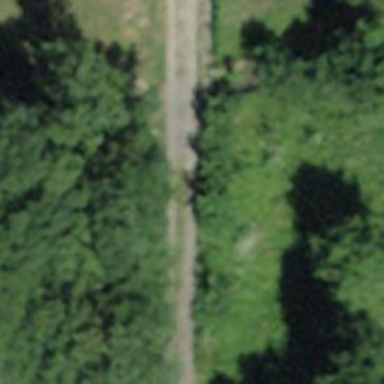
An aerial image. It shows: Track road with pebblestone surface on bridge. The tracktype is grade3.